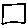
Label: square